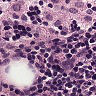
Metastatic tissue present: no